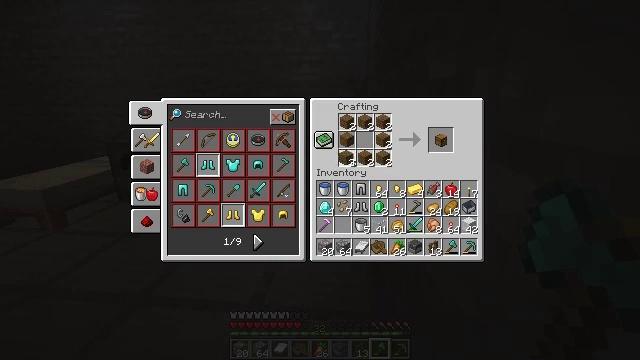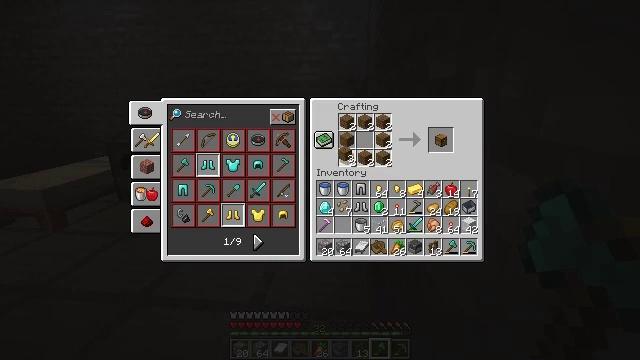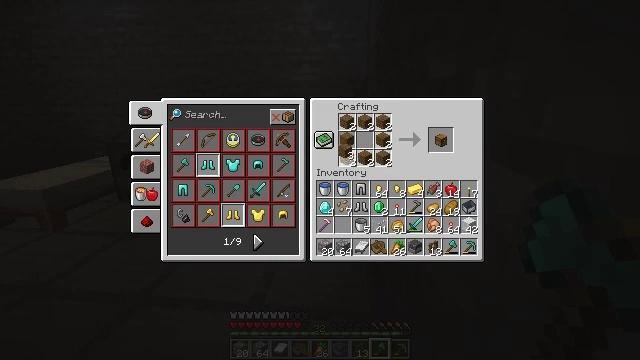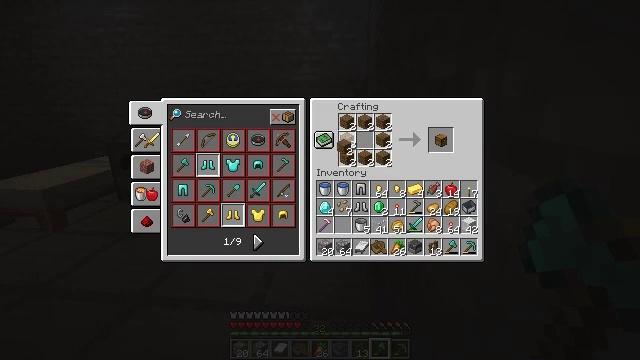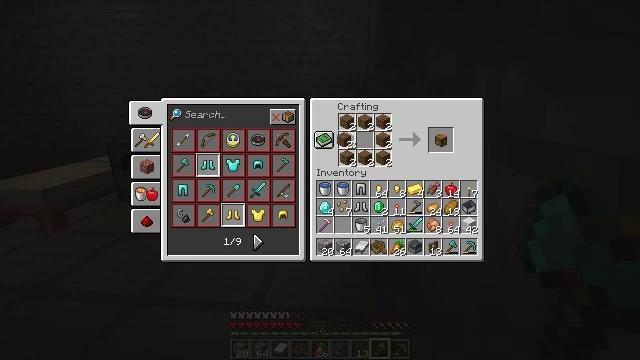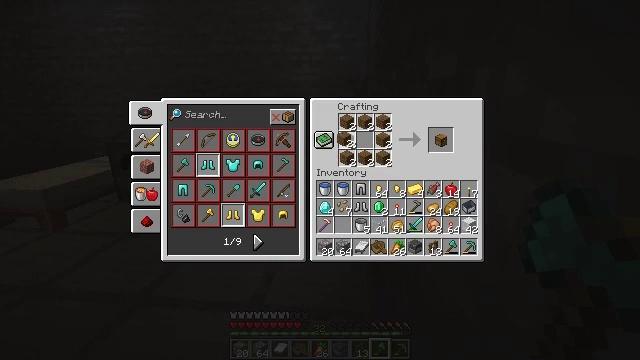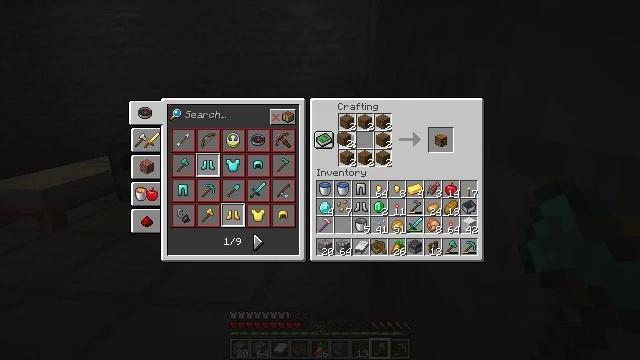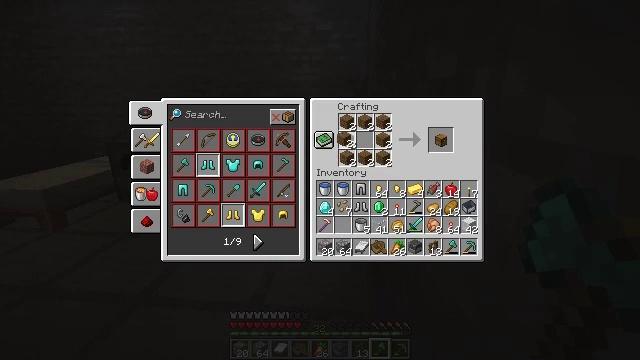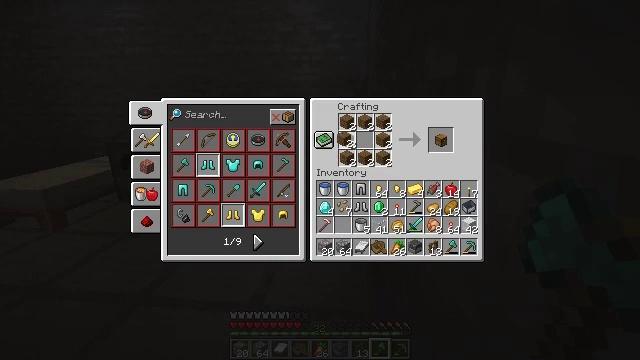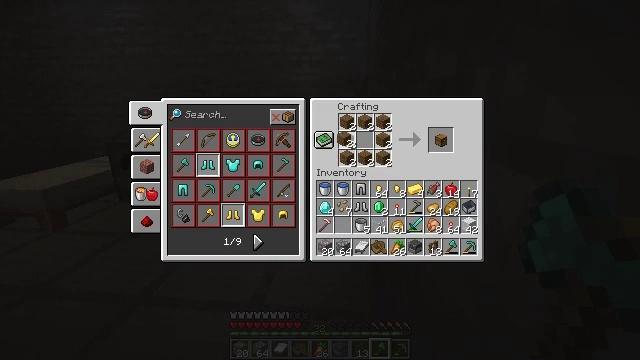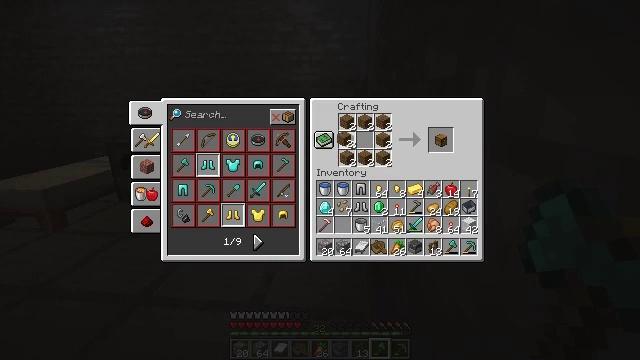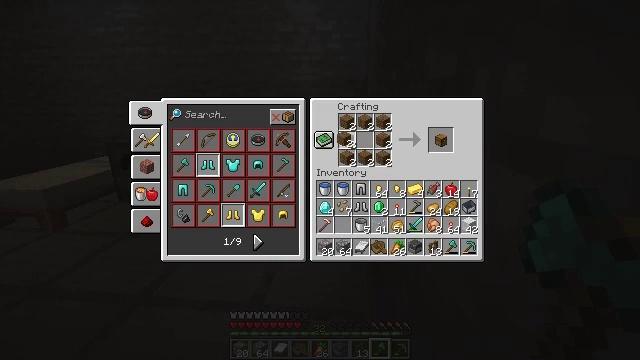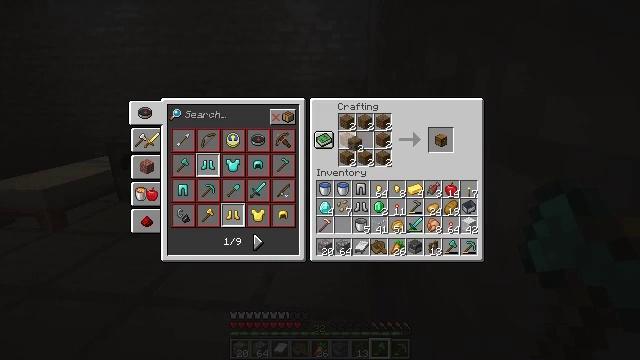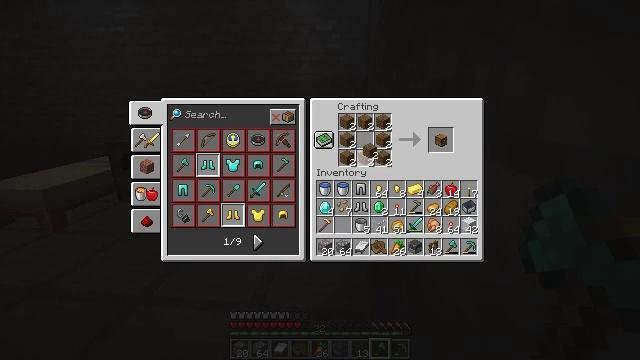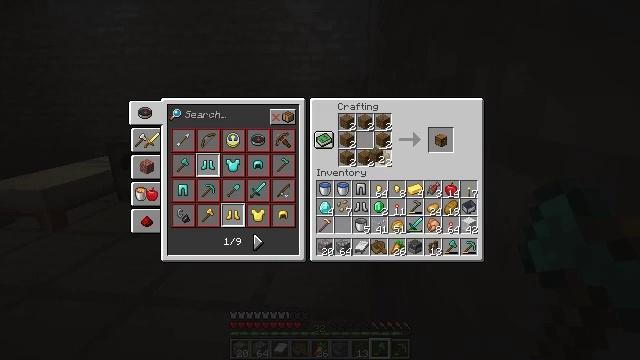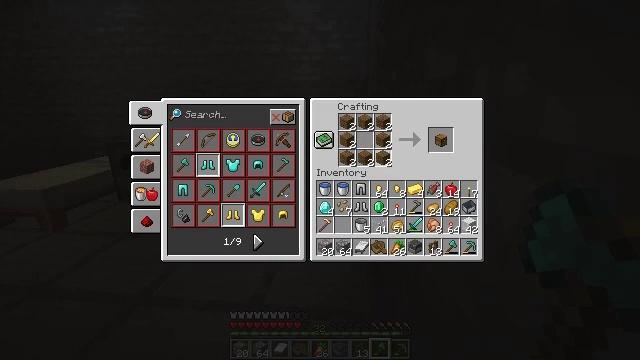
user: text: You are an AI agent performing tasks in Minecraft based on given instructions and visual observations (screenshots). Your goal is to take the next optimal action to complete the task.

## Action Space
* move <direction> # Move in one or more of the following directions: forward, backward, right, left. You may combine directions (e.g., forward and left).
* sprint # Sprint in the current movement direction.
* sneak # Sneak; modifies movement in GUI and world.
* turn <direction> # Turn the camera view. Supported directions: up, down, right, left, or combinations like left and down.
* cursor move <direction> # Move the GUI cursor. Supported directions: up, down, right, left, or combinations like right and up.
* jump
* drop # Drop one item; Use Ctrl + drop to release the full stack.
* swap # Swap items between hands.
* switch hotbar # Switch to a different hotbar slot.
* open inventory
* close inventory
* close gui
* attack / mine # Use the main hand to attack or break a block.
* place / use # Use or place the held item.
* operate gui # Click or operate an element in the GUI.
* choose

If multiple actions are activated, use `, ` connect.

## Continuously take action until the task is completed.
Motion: motion action
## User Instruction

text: Drop a spruce boat.
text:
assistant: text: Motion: use / place
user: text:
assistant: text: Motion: use / place
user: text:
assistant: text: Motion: use / place
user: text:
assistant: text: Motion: use / place
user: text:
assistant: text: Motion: use / place
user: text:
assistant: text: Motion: use / place
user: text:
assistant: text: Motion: use / place
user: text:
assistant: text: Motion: use / place
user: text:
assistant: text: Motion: use / place
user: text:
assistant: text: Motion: use / place
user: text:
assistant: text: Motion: no_op
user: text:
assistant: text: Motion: turn right
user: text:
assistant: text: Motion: turn right
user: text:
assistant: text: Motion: no_op
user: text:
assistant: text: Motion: turn right
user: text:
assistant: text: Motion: turn right
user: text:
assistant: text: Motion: no_op
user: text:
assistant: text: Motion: no_op
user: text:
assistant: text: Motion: no_op
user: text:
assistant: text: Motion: no_op
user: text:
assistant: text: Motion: no_op
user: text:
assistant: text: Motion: turn down
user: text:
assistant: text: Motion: turn left and down
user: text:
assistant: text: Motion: no_op
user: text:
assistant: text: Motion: no_op
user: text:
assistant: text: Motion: no_op
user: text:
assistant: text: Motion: no_op
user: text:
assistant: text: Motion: turn left and down
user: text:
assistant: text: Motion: turn left
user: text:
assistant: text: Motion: no_op